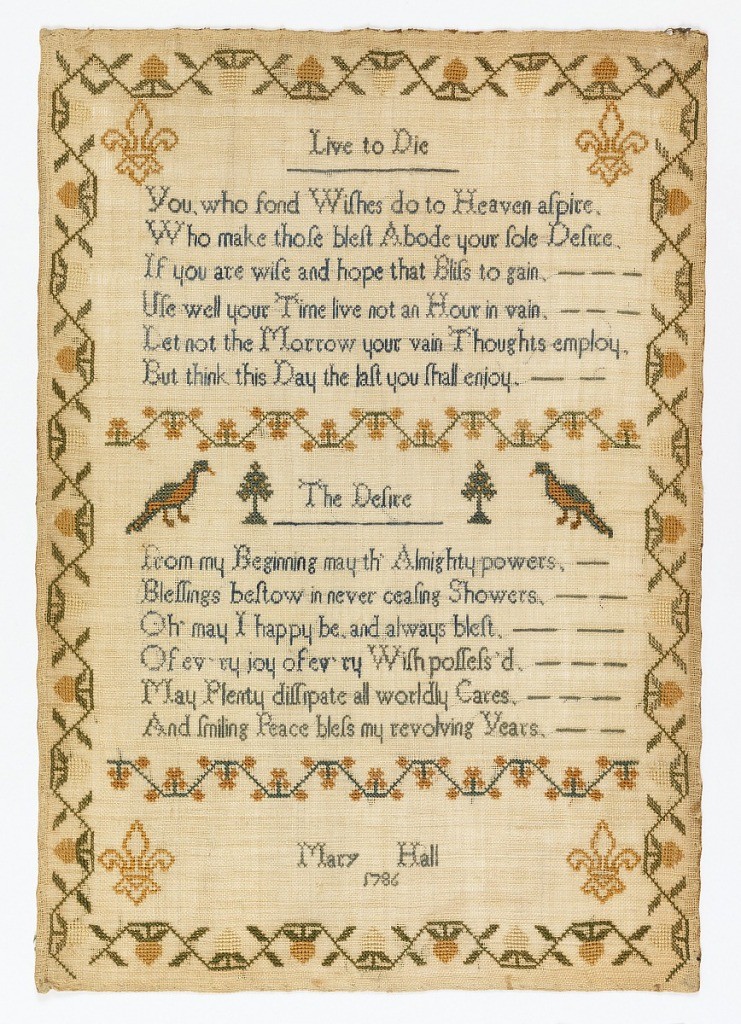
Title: Sampler
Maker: Mary Hall
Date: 1786
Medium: silk on linen Technique: counted cross stitch on plain weave foundation
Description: Two verses, "Live to die," and "The Desire" separated by a reversing floral band and two birds.  A fleur de Lys in each corner.  Border of reversing strawberries.  Signed "Mary Hall 1786."